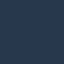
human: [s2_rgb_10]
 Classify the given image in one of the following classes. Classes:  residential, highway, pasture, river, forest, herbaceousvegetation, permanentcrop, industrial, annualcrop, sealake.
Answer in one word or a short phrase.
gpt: SeaLake